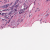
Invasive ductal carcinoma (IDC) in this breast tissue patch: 1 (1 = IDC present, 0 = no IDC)